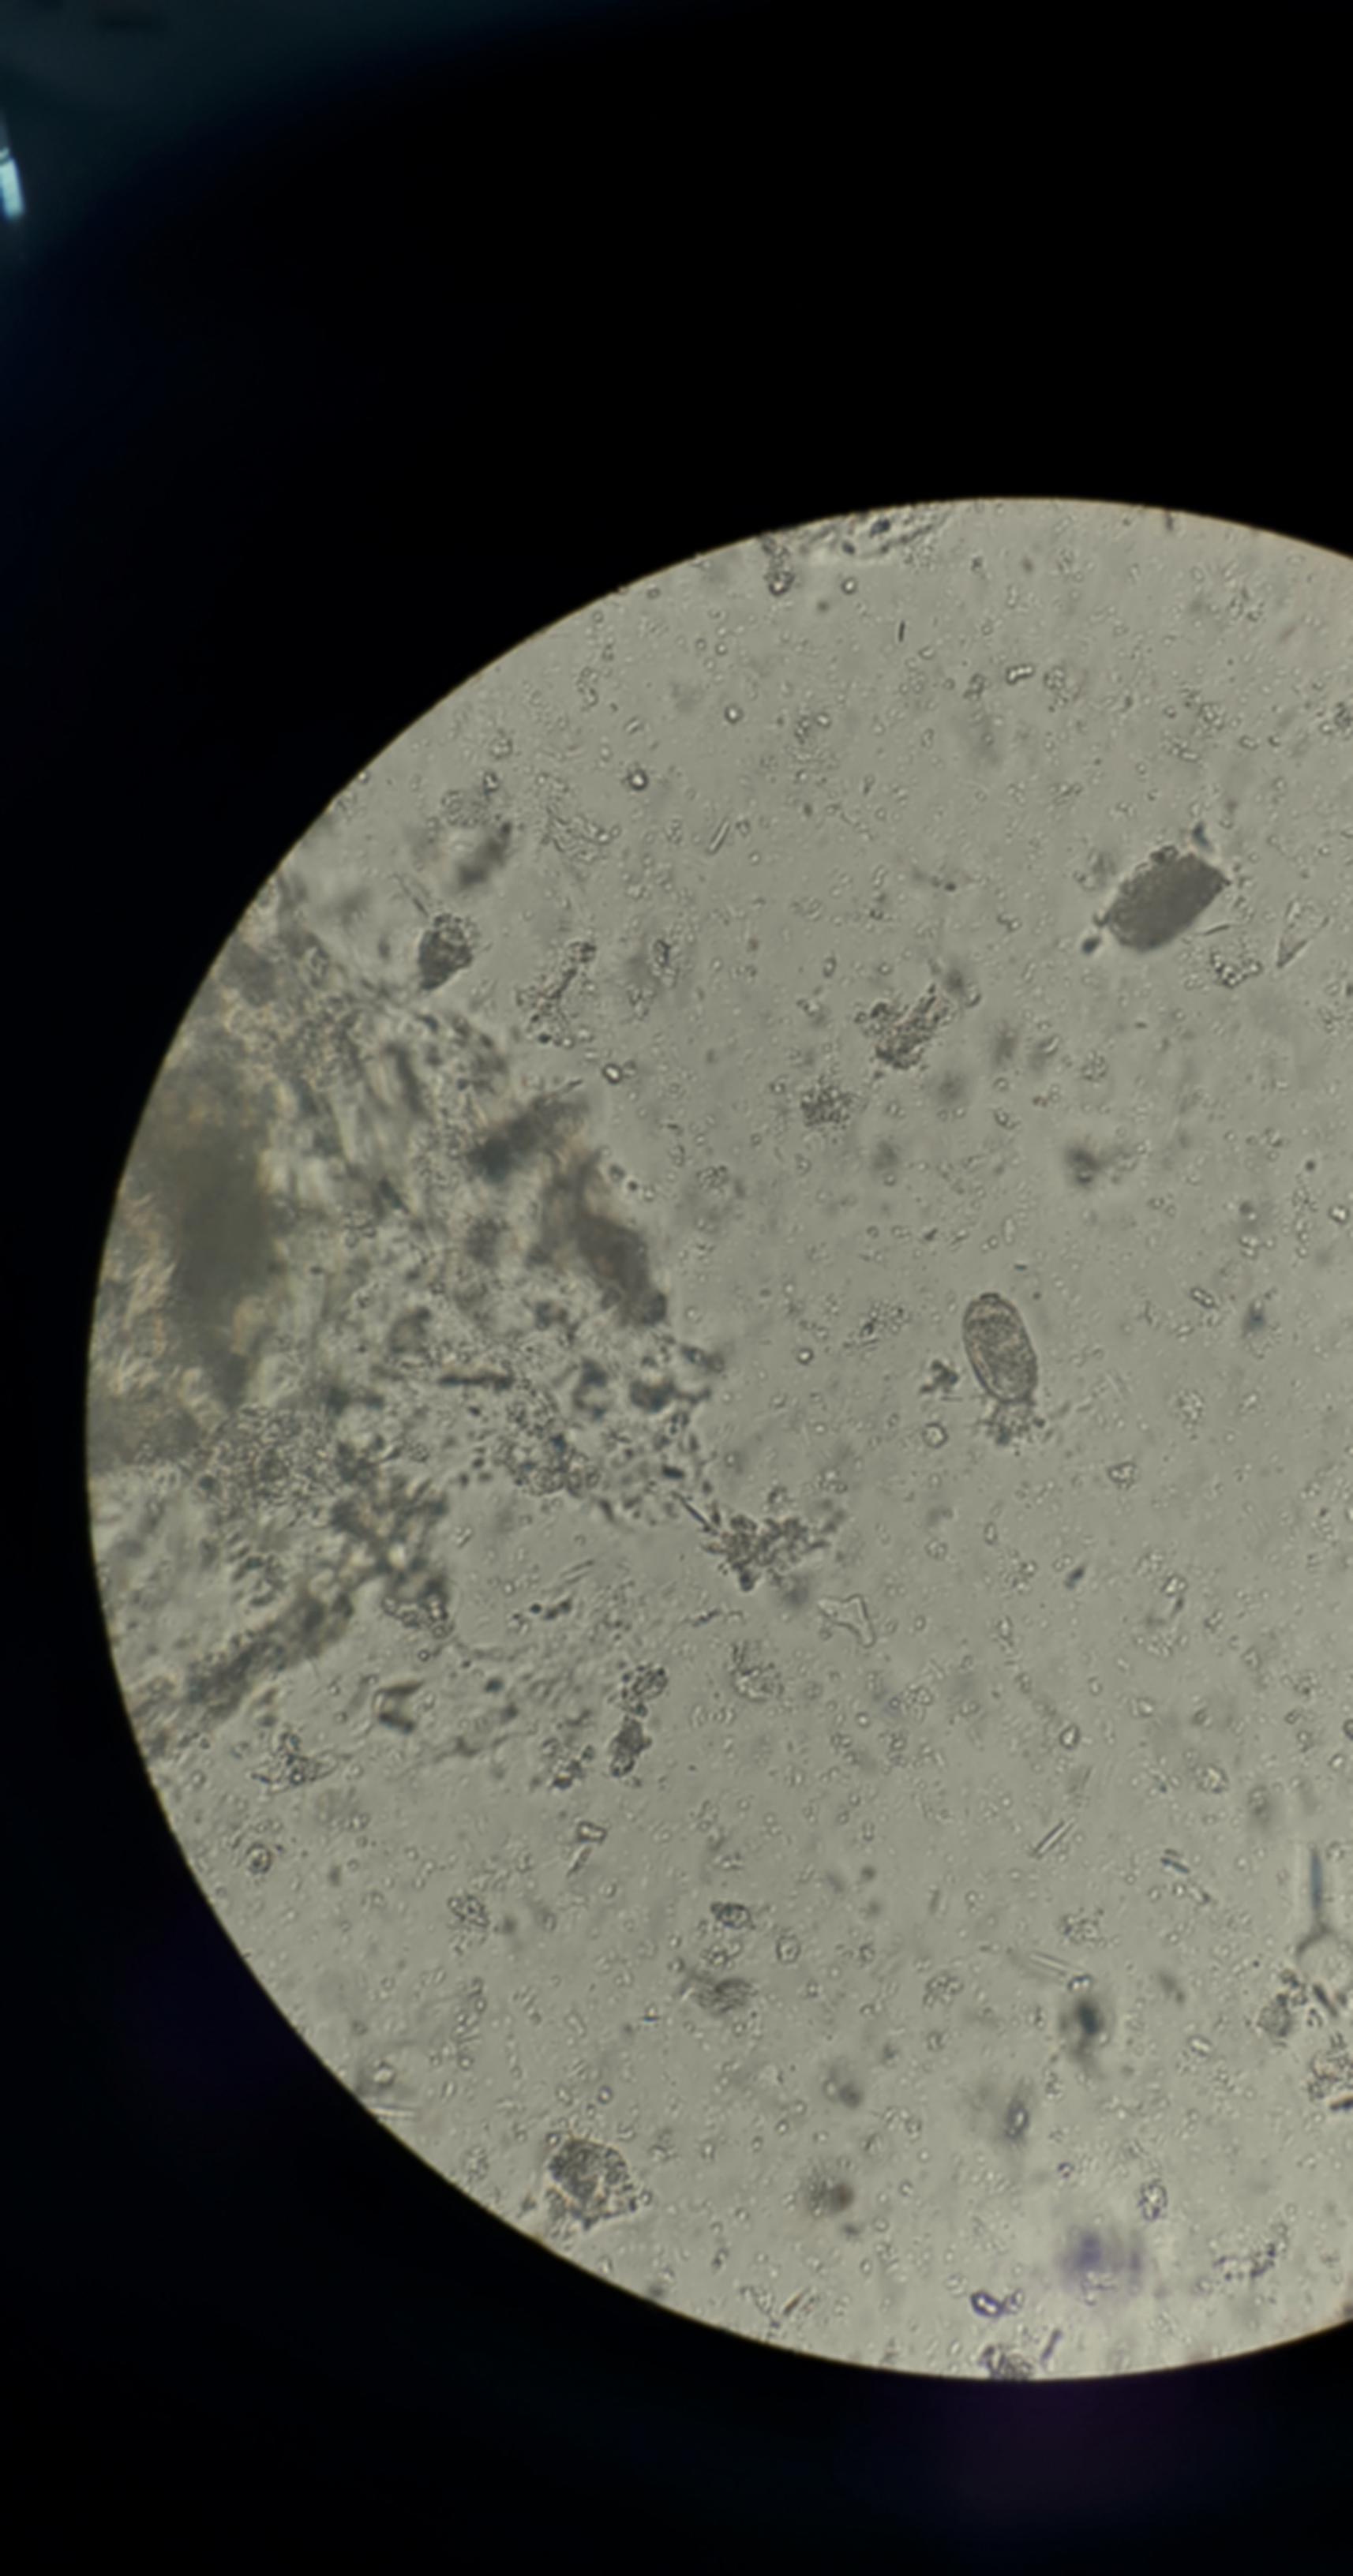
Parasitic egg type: Capillaria philippinensis